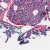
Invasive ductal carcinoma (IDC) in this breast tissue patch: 0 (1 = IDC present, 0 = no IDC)